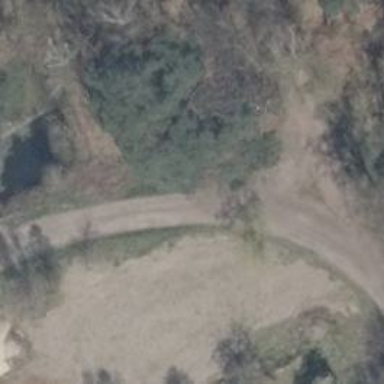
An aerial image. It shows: Dirt track road with grade3 tracktype.